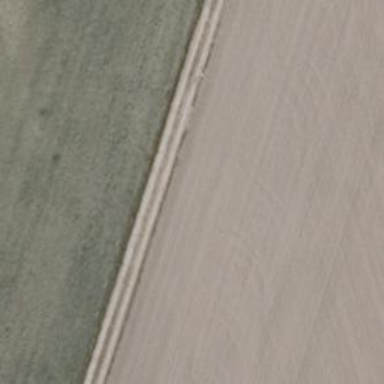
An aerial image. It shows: Track with concrete plates as the surface of grade 2.